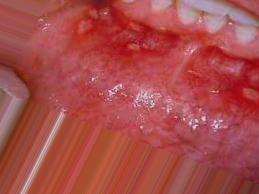
Condition: Mouth Ulcer